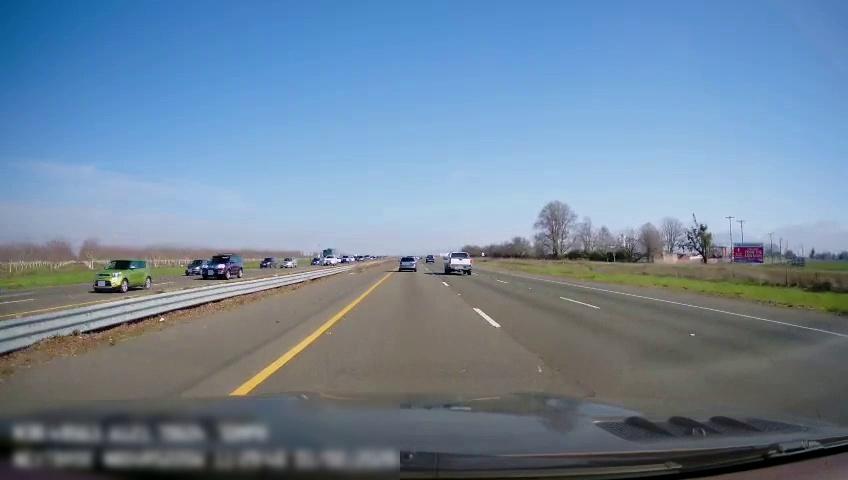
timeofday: Day
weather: Sunny
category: Drivable Space
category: Drivable Space
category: Vehicles | SUV
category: Vehicles | Car
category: Vehicles | SUV
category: Vehicles | SUV
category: Vehicles | SUV
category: Vehicles | Car
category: Vehicles | SUV
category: Vehicles | SUV
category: Vehicles | SUV
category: Vehicles | Truck
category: Lanes | Current Lane
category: Lanes | Current Lane
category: Lanes | Alternate Lane
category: Lanes | Alternate Lane
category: Lanes | Opposite Lane
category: Lanes | Opposite Lane
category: Lanes | Opposite Lane